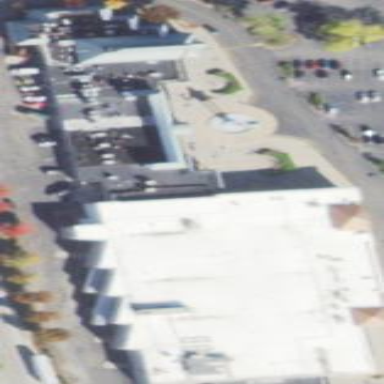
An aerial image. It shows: Commercial building.